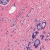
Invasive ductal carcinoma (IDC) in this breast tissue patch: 0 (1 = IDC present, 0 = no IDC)